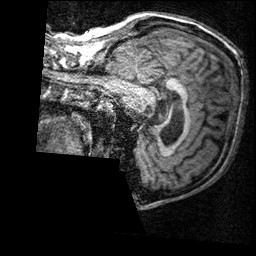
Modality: T1w
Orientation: sagittal
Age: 75
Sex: male
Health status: healthy
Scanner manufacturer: siemens
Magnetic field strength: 3 T
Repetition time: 2.3 s
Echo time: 0.00303 s